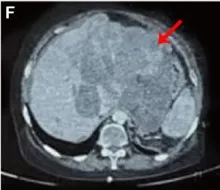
Case 2, a case of duodenal stromal tumor with multiple metastases treated with multiple lines:summary of image data of the fourth-line and subsequent treatment. (F) Stable disease after treatment with ripretinib and sunitinib combination.
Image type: radiology (ct)